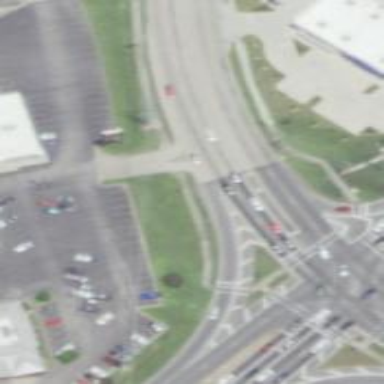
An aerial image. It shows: Asphalt road with primary link designation.